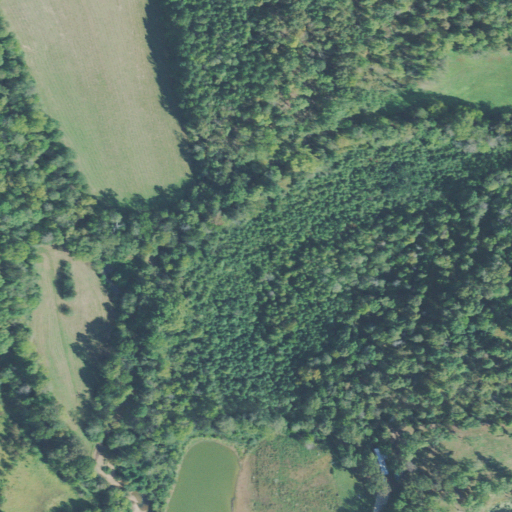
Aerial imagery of valley in Tennessee named King Hollow containing deciduous forest, pasture, mixed forest, woody wetlands, open water, evergreen forest, herbaceous wetlands, and open development